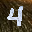
Label: 4